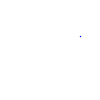
Particle: proton